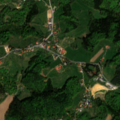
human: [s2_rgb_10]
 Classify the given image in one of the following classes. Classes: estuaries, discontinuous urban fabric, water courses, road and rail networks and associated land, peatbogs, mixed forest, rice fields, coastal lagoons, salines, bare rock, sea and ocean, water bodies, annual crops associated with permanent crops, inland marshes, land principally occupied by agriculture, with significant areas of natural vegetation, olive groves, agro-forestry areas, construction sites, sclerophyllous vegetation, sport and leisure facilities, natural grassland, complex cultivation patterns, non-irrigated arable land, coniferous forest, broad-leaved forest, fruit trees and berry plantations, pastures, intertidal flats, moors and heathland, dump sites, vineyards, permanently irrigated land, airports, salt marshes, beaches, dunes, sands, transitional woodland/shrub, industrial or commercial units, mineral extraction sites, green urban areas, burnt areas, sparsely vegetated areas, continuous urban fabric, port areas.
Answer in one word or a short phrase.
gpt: discontinuous urban fabric, pastures, complex cultivation patterns, land principally occupied by agriculture, with significant areas of natural vegetation, broad-leaved forest, mixed forest